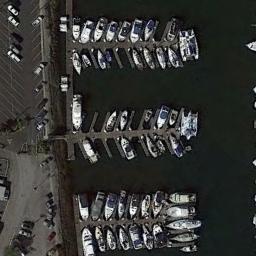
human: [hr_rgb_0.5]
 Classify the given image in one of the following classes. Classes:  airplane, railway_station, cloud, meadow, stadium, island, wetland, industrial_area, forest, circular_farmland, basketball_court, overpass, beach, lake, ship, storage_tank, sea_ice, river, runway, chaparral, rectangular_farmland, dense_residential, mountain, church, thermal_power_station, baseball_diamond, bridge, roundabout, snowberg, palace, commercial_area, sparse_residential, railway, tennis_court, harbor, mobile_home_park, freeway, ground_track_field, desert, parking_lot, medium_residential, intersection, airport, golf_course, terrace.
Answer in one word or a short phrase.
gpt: harbor